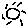
Label: sun